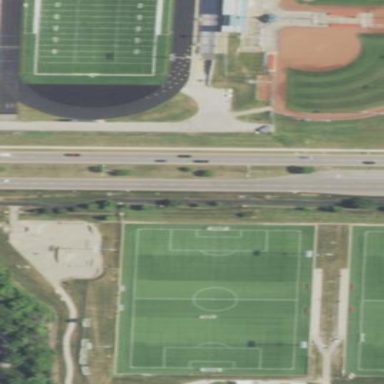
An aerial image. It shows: Artificial turf soccer pitch for leisure sport activities.